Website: lowes
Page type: payment
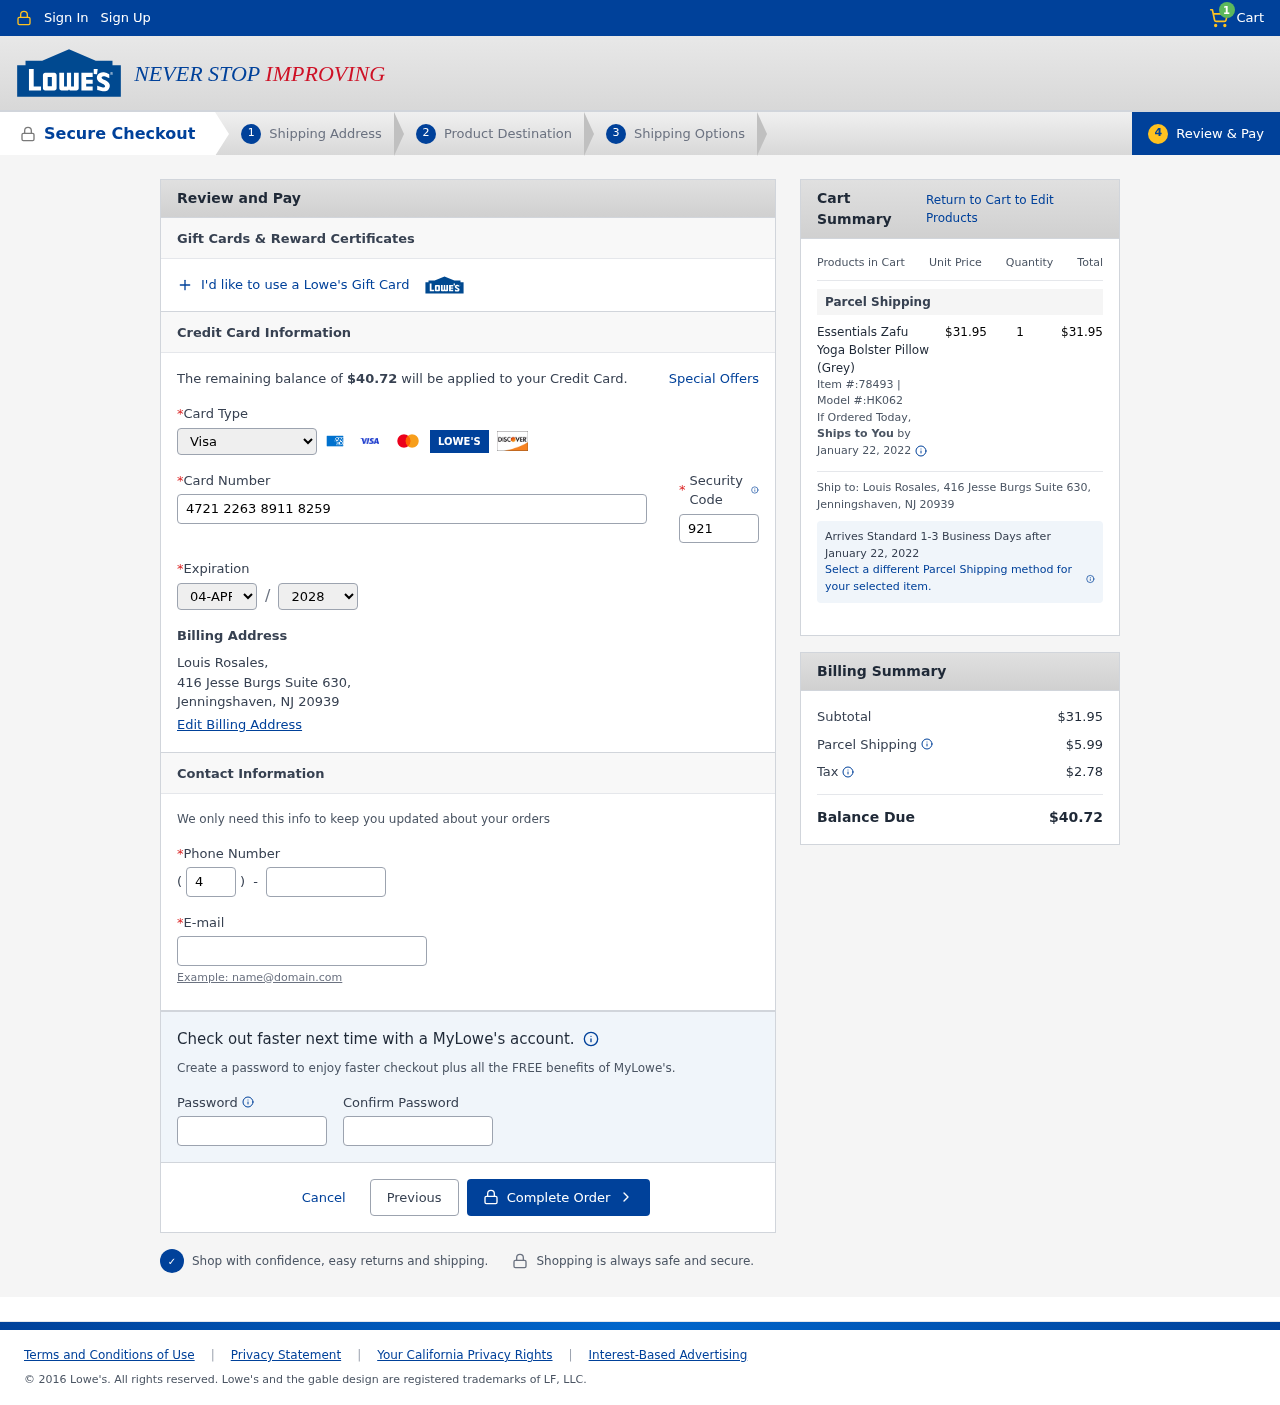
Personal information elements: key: PII_CARD_CVV
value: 921
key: PII_CARD_EXPIRY_MONTH
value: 04
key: PII_CARD_EXPIRY_YEAR
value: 28
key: PII_CARD_NUMBER
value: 4721 2263 8911 8259
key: PII_CARD_TYPE
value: Visa
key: PII_CITY_STATE_ZIP
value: Jenningshaven, NJ 20939
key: PII_EMAIL
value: louis.rosales@hotmail.com
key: PII_FULLNAME
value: Louis Rosales,
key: PII_PHONE
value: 4676051741
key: PII_PHONE_AREA
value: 467
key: PII_STREET
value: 416 Jesse Burgs Suite 630,
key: PII_FULLNAME2
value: Louis Rosales
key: PII_STREET2
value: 416 Jesse Burgs Suite 630
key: PII_CITY_STATE_ZIP2
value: Jenningshaven, NJ 20939
Product elements: key: PRODUCT1_NAME
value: Essentials Zafu Yoga Bolster Pillow (Grey)
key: PRODUCT1_PRICE
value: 31.95
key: PRODUCT1_QUANTITY
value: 1
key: PRODUCT1_ITEM
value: Item #:78493
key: PRODUCT1_MODEL
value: Model #:HK062
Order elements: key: ORDER_NUM_ITEMS
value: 1
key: ORDER_TOTAL
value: $40.72
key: ORDER_SHIPPING_DATE
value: January 22, 2022
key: ORDER_SUBTOTAL
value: $31.95
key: ORDER_SHIPPING_DATE2
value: January 22, 2022
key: ORDER_SHIPPING_COST
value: $5.99
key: ORDER_TAX
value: $2.78